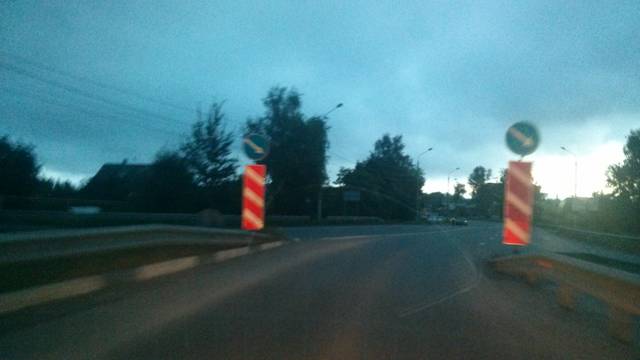
Region: Russia
Coordinates: 56.216, 43.931